Question:
In my application i am using A to Z alphabets as images and getting the dragged and dropped.I am saving these images in a array.And the problem arrises when i click back button or clear button in which back takes the activity to previous menu and clear redirects the activity again to same page so ultimately alphabet images takes its initial position.
Actually when i press clear and back button its overriding the images onto the same array and hence since the array size is only 26 .I am getting ArrayIndexOutOfBoundException.Please assist me how do i refresh or remove the array images before its the activity is navigated to another screen so that the next time this view is opened array data is initialized afresh.
I am providing both class One where i had declared and defined the array and another class where i am accessing the above class view and has button to navigate to another activities onClick.Please assist me.Thanx.
DrawView Class:
'''
public class DrawView extends View {
public ColorBall[] colorballs = new ColorBall[26]; // array that holds the balls
public int balID = 0; // variable to know what ball is being dragged
public DrawView(Context context) {
super(context);
setFocusable(true); //necessary for getting the touch events
// setting the start point for the balls
Point point1 = new Point();
point1.x = 50;
point1.y = 0;
Point point2 = new Point();
point2.x = 150;
point2.y = 0;
Point point3 = new Point();
point3.x = 250;
point3.y = 0;
Point point4 = new Point();
point4.x = 350;
point4.y = 0;
Point point5 = new Point();
point5.x = 400;
point5.y = 0;
Point point6 = new Point();
point6.x = 50;
point6.y = 50;
Point point7 = new Point();
point7.x = 150;
point7.y =50;
Point point8 = new Point();
point8.x = 250;
point8.y = 50;
Point point9 = new Point();
point9.x = 350;
point9.y = 50;
Point point10 = new Point();
point10.x = 400;
point10.y = 50;
Point point11 = new Point();
point11.x = 50;
point11.y = 100;
Point point12 = new Point();
point12.x = 150;
point12.y = 100;
Point point13 = new Point();
point13.x = 250;
point13.y = 100;
Point point14 = new Point();
point14.x = 350;
point14.y = 100;
Point point15 = new Point();
point15.x = 400;
point15.y = 100;
Point point16 = new Point();
point16.x = 50;
point16.y = 150;
Point point17 = new Point();
point17.x = 150;
point17.y = 150;
Point point18 = new Point();
point18.x = 250;
point18.y = 150;
Point point19 = new Point();
point19.x = 350;
point19.y = 150;
Point point20 = new Point();
point20.x = 400;
point20.y = 150;
Point point21 = new Point();
point21.x = 50;
point21.y = 200;
Point point22 = new Point();
point22.x = 150;
point22.y = 200;
Point point23 = new Point();
point23.x = 250;
point23.y = 200;
Point point24 = new Point();
point24.x = 350;
point24.y = 200;
Point point25 = new Point();
point25.x = 400;
point25.y = 200;
Point point26 = new Point();
point26.x = 200;
point26.y = 250;
// declare each ball with the ColorBall class
colorballs[0] = new ColorBall(context,R.drawable.e, point1);
colorballs[1] = new ColorBall(context,R.drawable.l, point2);
colorballs[2] = new ColorBall(context,R.drawable.z, point3);
colorballs[3] = new ColorBall(context,R.drawable.h, point4);
colorballs[4] = new ColorBall(context,R.drawable.a, point5);
colorballs[5] = new ColorBall(context,R.drawable.c, point6);
colorballs[6] = new ColorBall(context,R.drawable.y, point7);
colorballs[7] = new ColorBall(context,R.drawable.s, point8);
colorballs[8] = new ColorBall(context,R.drawable.b2, point9);
colorballs[9] = new ColorBall(context,R.drawable.o, point10);
colorballs[10] = new ColorBall(context,R.drawable.n, point11);
colorballs[11] = new ColorBall(context,R.drawable.v, point12);
colorballs[12] = new ColorBall(context,R.drawable.i, point13);
colorballs[13] = new ColorBall(context,R.drawable.x, point14);
colorballs[14] = new ColorBall(context,R.drawable.f, point15);
colorballs[15] = new ColorBall(context,R.drawable.j, point16);
colorballs[16] = new ColorBall(context,R.drawable.t, point17);
colorballs[17] = new ColorBall(context,R.drawable.q, point18);
colorballs[18] = new ColorBall(context,R.drawable.w, point19);
colorballs[19] = new ColorBall(context,R.drawable.u, point20);
colorballs[20] = new ColorBall(context,R.drawable.k, point21);
colorballs[21] = new ColorBall(context,R.drawable.r, point22);
colorballs[22] = new ColorBall(context,R.drawable.p, point23);
colorballs[23] = new ColorBall(context,R.drawable.d, point24);
colorballs[24] = new ColorBall(context,R.drawable.m, point25);
colorballs[25] = new ColorBall(context,R.drawable.g, point26);
}
// the method that draws the balls
@Override protected void onDraw(Canvas canvas) {
//canvas.drawColor(0xFFCCCCCC); //if you want another background color
//draw the balls on the canvas
for (ColorBall ball : colorballs) {
canvas.drawBitmap(ball.getBitmap(), ball.getX(), ball.getY(), null);
}
}
// events when touching the screen
public boolean onTouchEvent(MotionEvent event) {
int eventaction = event.getAction();
int X = (int)event.getX();
int Y = (int)event.getY();
switch (eventaction ) {
case MotionEvent.ACTION_DOWN: // touch down so check if the finger is on a ball
balID = 0;
for (ColorBall ball : colorballs) {
// check if inside the bounds of the ball (circle)
// get the center for the ball
int centerX = ball.getX() + 25;
int centerY = ball.getY() + 25;
// calculate the radius from the touch to the center of the ball
double radCircle = Math.sqrt( (double) (((centerX-X)*(centerX-X)) + (centerY-Y)*(centerY-Y)));
// if the radius is smaller then 23 (radius of a ball is 22), then it must be on the ball
if (radCircle < 23){
balID = ball.getID();
break;
}
// check all the bounds of the ball (square)
//if (X > ball.getX() && X < ball.getX()+50 && Y > ball.getY() && Y < ball.getY()+50){
// balID = ball.getID();
// break;
//}
}
break;
case MotionEvent.ACTION_MOVE: // touch drag with the ball
// move the balls the same as the finger
if (balID > 0) {
colorballs[balID-1].setX(X-25);
colorballs[balID-1].setY(Y-25);
}
break;
case MotionEvent.ACTION_UP:
// touch drop - just do things here after dropping
break;
}
// redraw the canvas
invalidate();
return true;
}
}
'''
Class Quiz1:
'''
public class Quiz1 extends Activity{
LinearLayout lLayout;
TextView tView;
DrawView d;
@Override
public void onCreate(Bundle savedInstanceState) {
super.onCreate(savedInstanceState);
setContentView(R.layout.e);
ImageView v=(ImageView)findViewById(R.id.imageView1);
v.setScaleType(ImageView.ScaleType.FIT_XY);
ImageView v1=(ImageView)findViewById(R.id.imageView2);
v1.setAlpha(60);
ImageButton i3=(ImageButton)findViewById(R.id.imageButton3);
i3.setOnClickListener(new OnClickListener(){
public void onClick(View v) {
// TODO Auto-generated method stub
Toast.makeText(getApplicationContext(), "'Home.'", Toast.LENGTH_SHORT).show();
Intent i=new Intent(Quiz1.this,LiamaLearningActivity.class);
startActivity(i);
}
});
ImageButton i2=(ImageButton)findViewById(R.id.imageButton2);
i2.setOnClickListener(new OnClickListener(){
public void onClick(View v) {
// TODO Auto-generated method stub
Toast.makeText(getApplicationContext(), "'Cleared.'", Toast.LENGTH_SHORT).show();
Intent i=new Intent(Quiz1.this,Quiz1.class);
startActivity(i);
}});
ImageButton i1=(ImageButton)findViewById(R.id.imageButton1);
i1.setOnClickListener(new OnClickListener(){
public void onClick(View v) {
// TODO Auto-generated method stub
Toast.makeText(getApplicationContext(), "'Sample Quizzes.'", Toast.LENGTH_SHORT).show();
Intent i=new Intent(Quiz1.this,Quiz.class);
startActivity(i);
}});
lLayout = new LinearLayout(this);
lLayout.setOrientation(LinearLayout.VERTICAL);
//-1(LayoutParams.MATCH_PARENT) is fill_parent or match_parent since API level 8
//-2(LayoutParams.WRAP_CONTENT) is wrap_content
lLayout.setLayoutParams(new LayoutParams(
LayoutParams.MATCH_PARENT,
LayoutParams.MATCH_PARENT));
/* tView = new TextView(this);
tView.setText("Hello, This is a view created programmatically! " +
"You CANNOT change me that easily :-)");
tView.setLayoutParams(new LayoutParams(
LayoutParams.MATCH_PARENT,
LayoutParams.WRAP_CONTENT));
lLayout.addView(tView);*/
d=new DrawView(this);
d.setLayoutParams(new LayoutParams(
LayoutParams.MATCH_PARENT, 700));
lLayout.addView(d);
AbsoluteLayout abs=(AbsoluteLayout)findViewById(R.id.a1);
abs.addView(lLayout);
//setContentView(lLayout);
super.onDestroy();
}
}
'''
Logcat:
'''
12-06 16:29:45.564: E/AndroidRuntime(278): java.lang.ArrayIndexOutOfBoundsException
12-06 16:29:45.564: E/AndroidRuntime(278): at com.avigma.learning.DrawView.onTouchEvent(DrawView.java:176)
12-06 16:29:45.564: E/AndroidRuntime(278): at android.view.View.dispatchTouchEvent(View.java:3766)
12-06 16:29:45.564: E/AndroidRuntime(278): at android.view.ViewGroup.dispatchTouchEvent(ViewGroup.java:936)
12-06 16:29:45.564: E/AndroidRuntime(278): at android.view.ViewGroup.dispatchTouchEvent(ViewGroup.java:936)
12-06 16:29:45.564: E/AndroidRuntime(278): at android.view.ViewGroup.dispatchTouchEvent(ViewGroup.java:936)
12-06 16:29:45.564: E/AndroidRuntime(278): at android.view.ViewGroup.dispatchTouchEvent(ViewGroup.java:936)
12-06 16:29:45.564: E/AndroidRuntime(278): at android.view.ViewGroup.dispatchTouchEvent(ViewGroup.java:936)
12-06 16:29:45.564: E/AndroidRuntime(278): at com.android.internal.policy.impl.PhoneWindow$DecorView.superDispatchTouchEvent(PhoneWindow.java:1671)
12-06 16:29:45.564: E/AndroidRuntime(278): at com.android.internal.policy.impl.PhoneWindow.superDispatchTouchEvent(PhoneWindow.java:1107)
12-06 16:29:45.564: E/AndroidRuntime(278): at android.app.Activity.dispatchTouchEvent(Activity.java:2086)
12-06 16:29:45.564: E/AndroidRuntime(278): at com.android.internal.policy.impl.PhoneWindow$DecorView.dispatchTouchEvent(PhoneWindow.java:1655)
12-06 16:29:45.564: E/AndroidRuntime(278): at android.view.ViewRoot.handleMessage(ViewRoot.java:1785)
12-06 16:29:45.564: E/AndroidRuntime(278): at android.os.Handler.dispatchMessage(Handler.java:99)
12-06 16:29:45.564: E/AndroidRuntime(278): at android.os.Looper.loop(Looper.java:123)
12-06 16:29:45.564: E/AndroidRuntime(278): at android.app.ActivityThread.main(ActivityThread.java:4627)
12-06 16:29:45.564: E/AndroidRuntime(278): at java.lang.reflect.Method.invokeNative(Native Method)
12-06 16:29:45.564: E/AndroidRuntime(278): at java.lang.reflect.Method.invoke(Method.java:521)
12-06 16:29:45.564: E/AndroidRuntime(278): at com.android.internal.os.ZygoteInit$MethodAndArgsCaller.run(ZygoteInit.java:868)
12-06 16:29:45.564: E/AndroidRuntime(278): at com.android.internal.os.ZygoteInit.main(ZygoteInit.java:626)
12-06 16:29:45.564: E/AndroidRuntime(278): at dalvik.system.NativeStart.main(Native Method)
'''
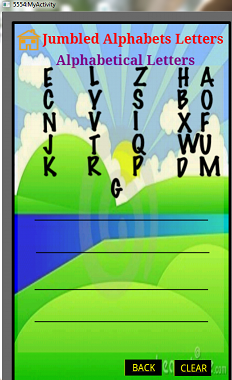
Answer: on click time on back button just call the finish() method if you want the start activity as new and do nothing it will finish the current activity and go back to the previous activity that was your menu